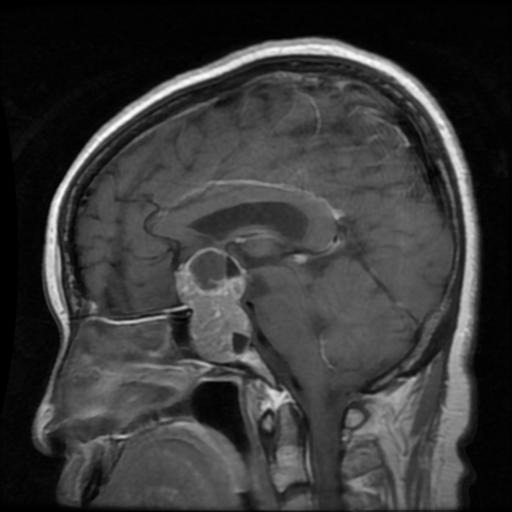
Label: pituitary